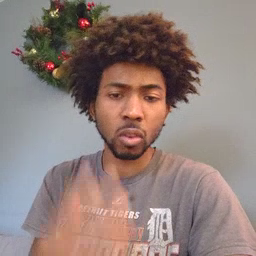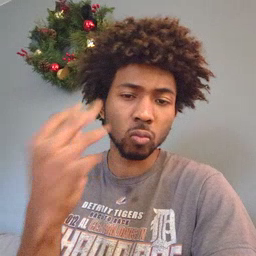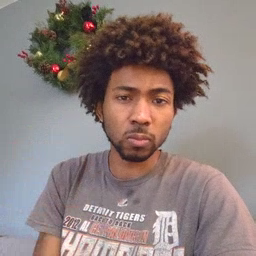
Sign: go